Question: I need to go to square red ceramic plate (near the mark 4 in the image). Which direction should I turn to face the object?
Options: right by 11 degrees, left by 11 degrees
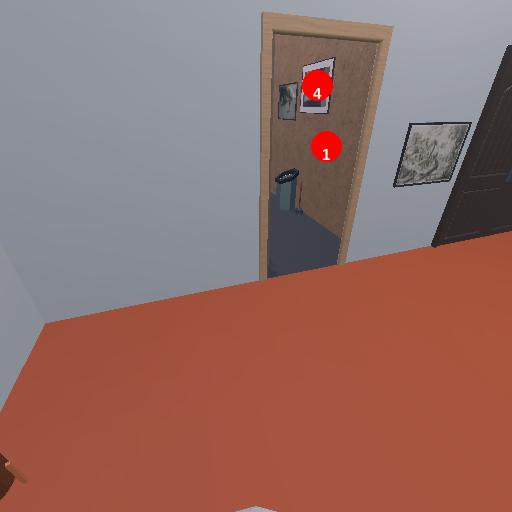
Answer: right by 11 degrees